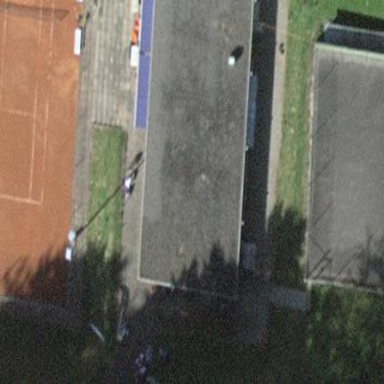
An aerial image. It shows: Cafe located inside building.